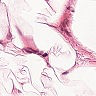
Metastatic tissue present: no